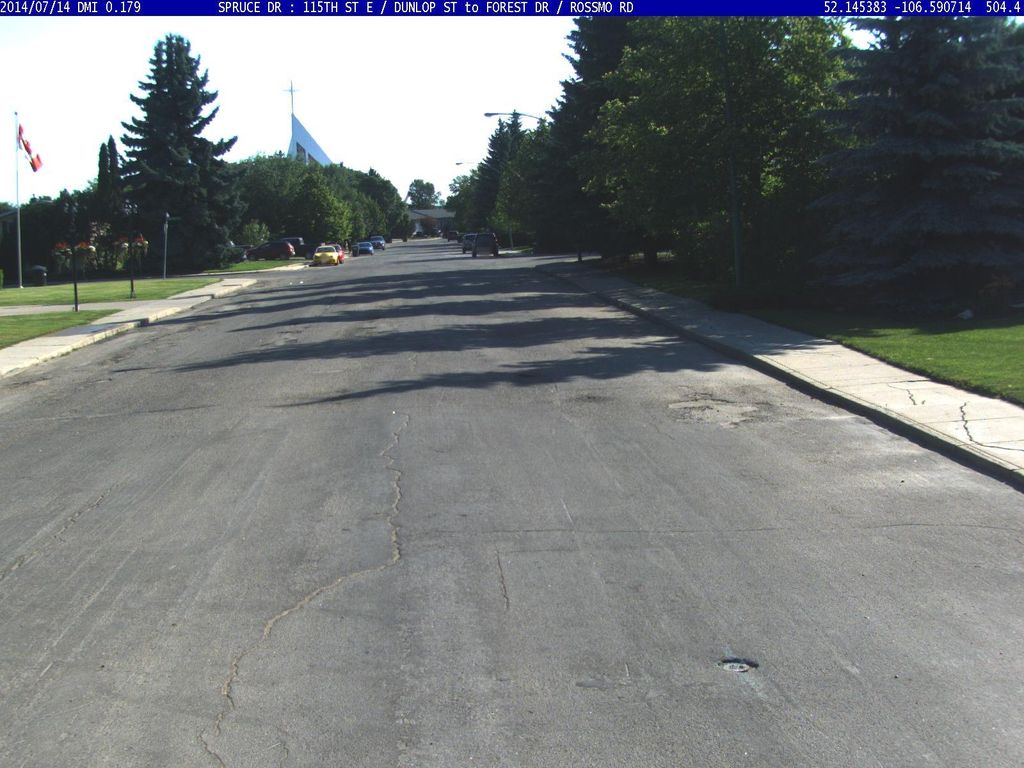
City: saskatoon